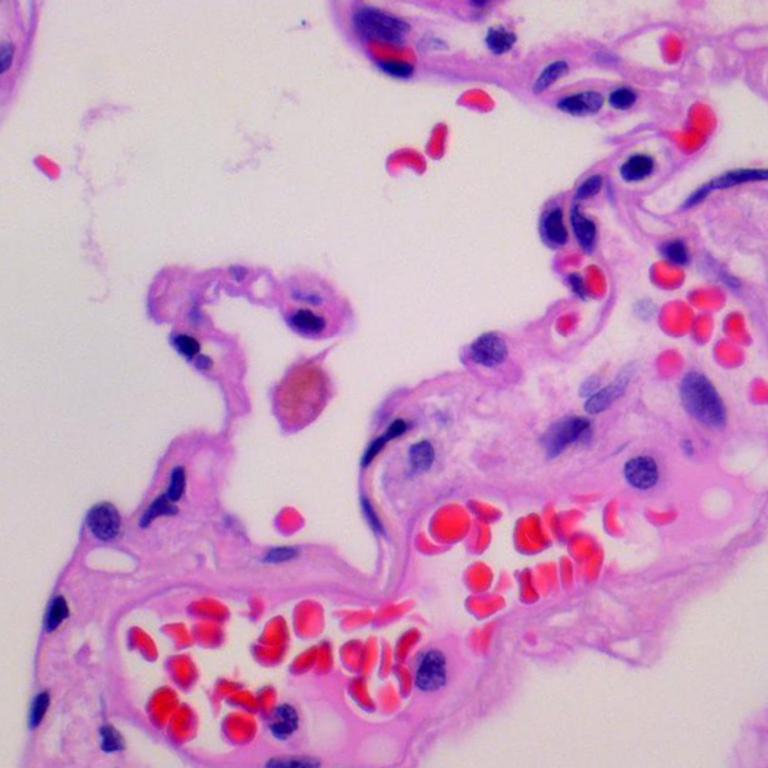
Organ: lung
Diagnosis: benign